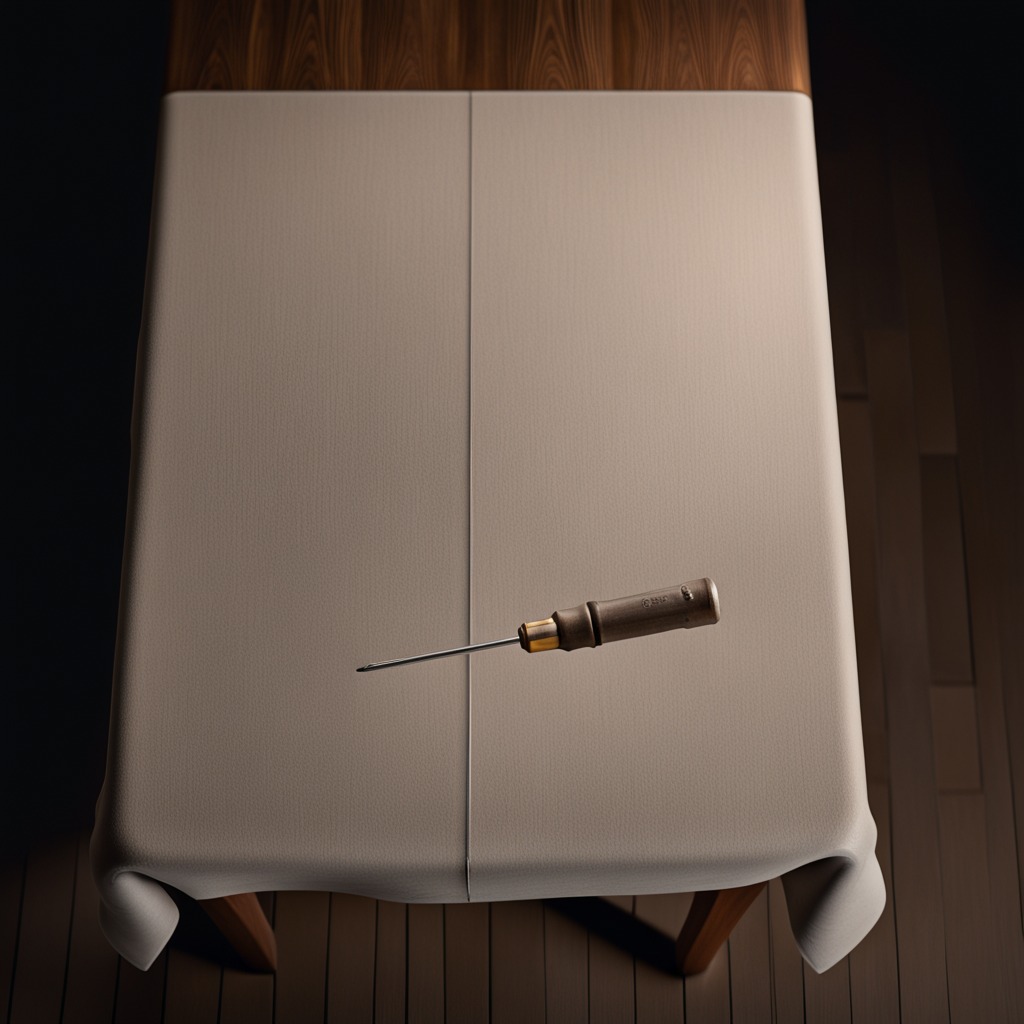
A screwdriver lying on a wooden table.